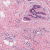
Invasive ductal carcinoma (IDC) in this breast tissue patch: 0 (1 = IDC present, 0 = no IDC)